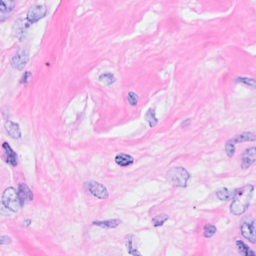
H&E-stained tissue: Breast